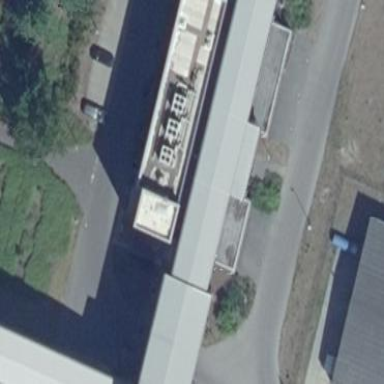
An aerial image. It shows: Part of building is shown in the image.